Interaction volume radius: 10 \u00c5
Interaction volume height: 25 \u00c5
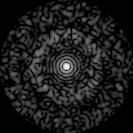
Disorder parameter: 0.8346